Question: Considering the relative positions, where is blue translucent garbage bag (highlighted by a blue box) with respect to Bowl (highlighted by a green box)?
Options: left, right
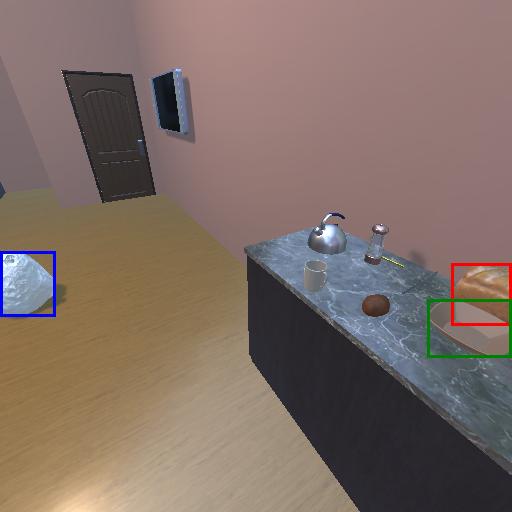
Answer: left